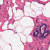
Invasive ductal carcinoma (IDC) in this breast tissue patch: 0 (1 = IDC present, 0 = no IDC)